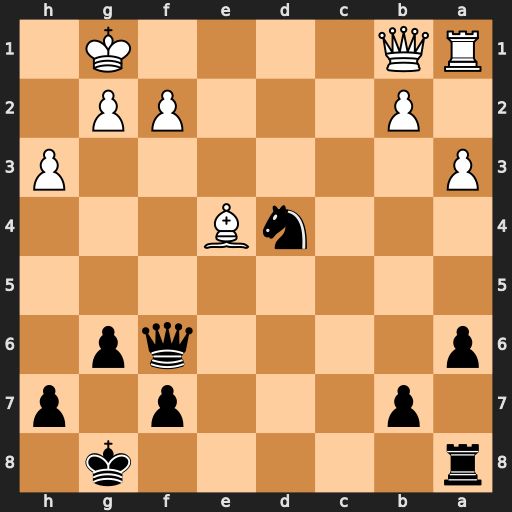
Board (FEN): r5k1/1p3p1p/p4qp1/8/3nB3/P6P/1P3PP1/RQ4K1
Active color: b
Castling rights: -
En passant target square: -
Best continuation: Nb3